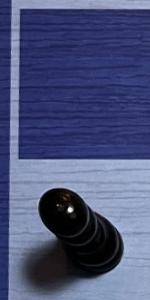
Label: Pawn_Black